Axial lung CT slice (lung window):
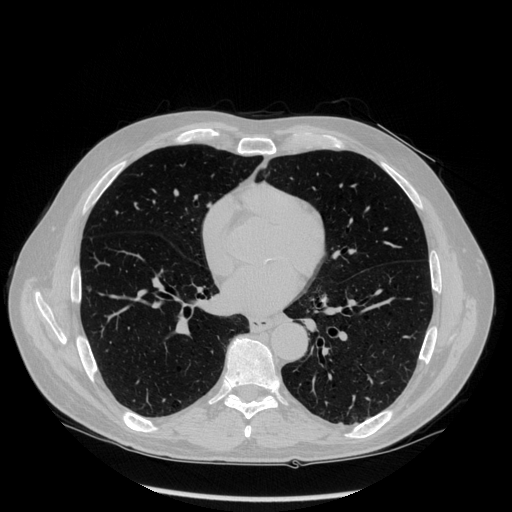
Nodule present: yes
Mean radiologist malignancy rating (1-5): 3